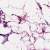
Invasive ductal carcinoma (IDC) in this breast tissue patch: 0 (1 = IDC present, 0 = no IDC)